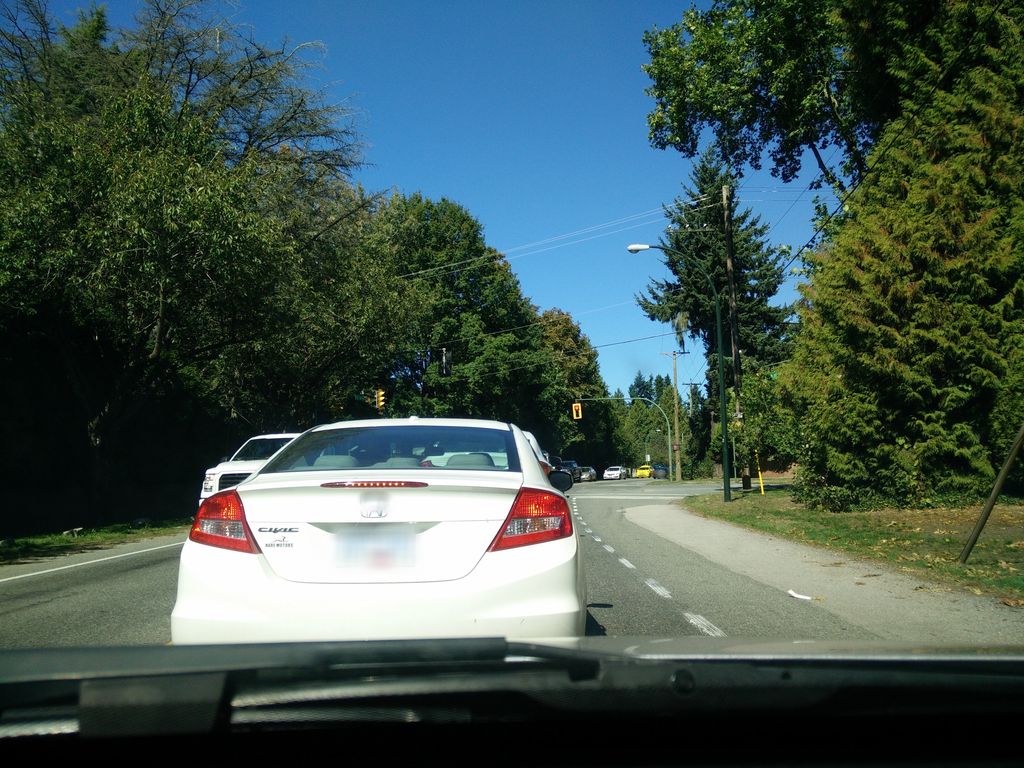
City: vancouver